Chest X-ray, PA view. Patient: 54 years old, sex M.
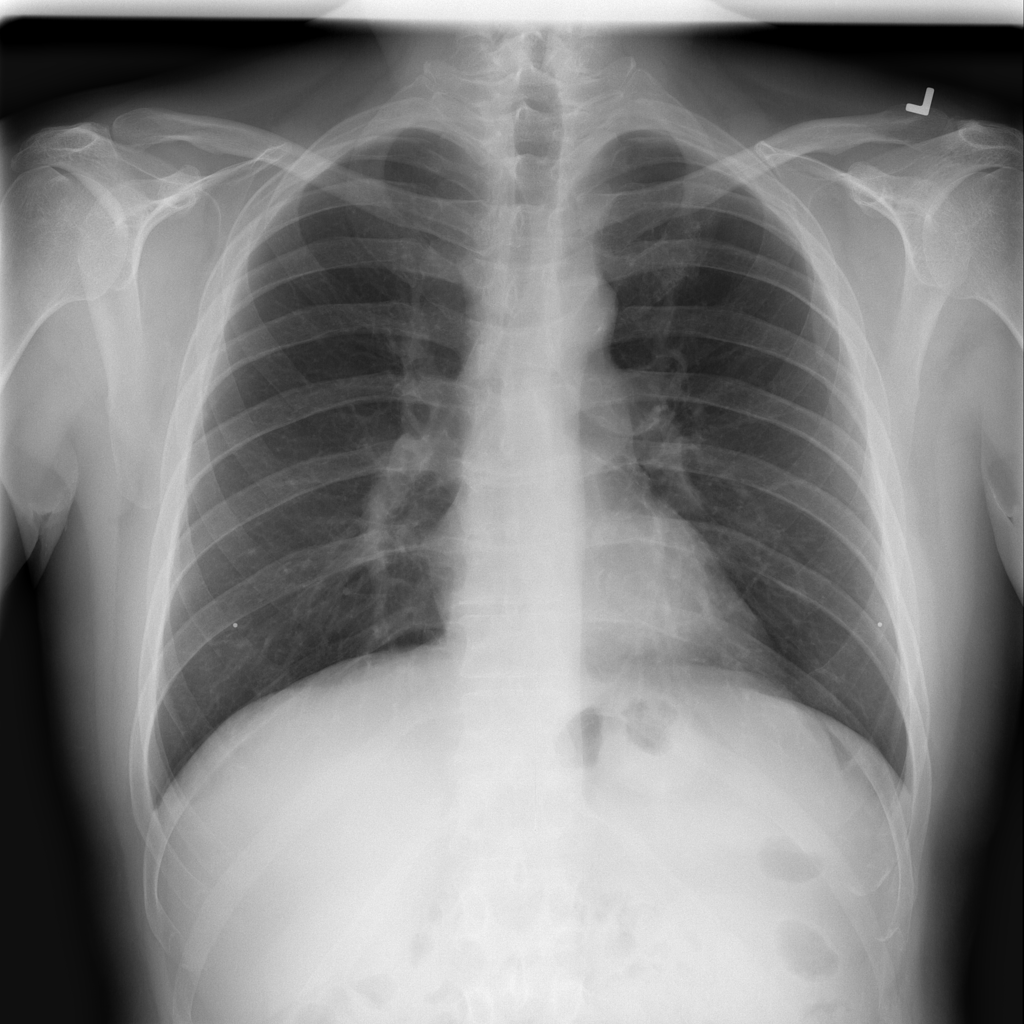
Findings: Nodule